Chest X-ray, PA view. Patient: 67 years old, sex M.
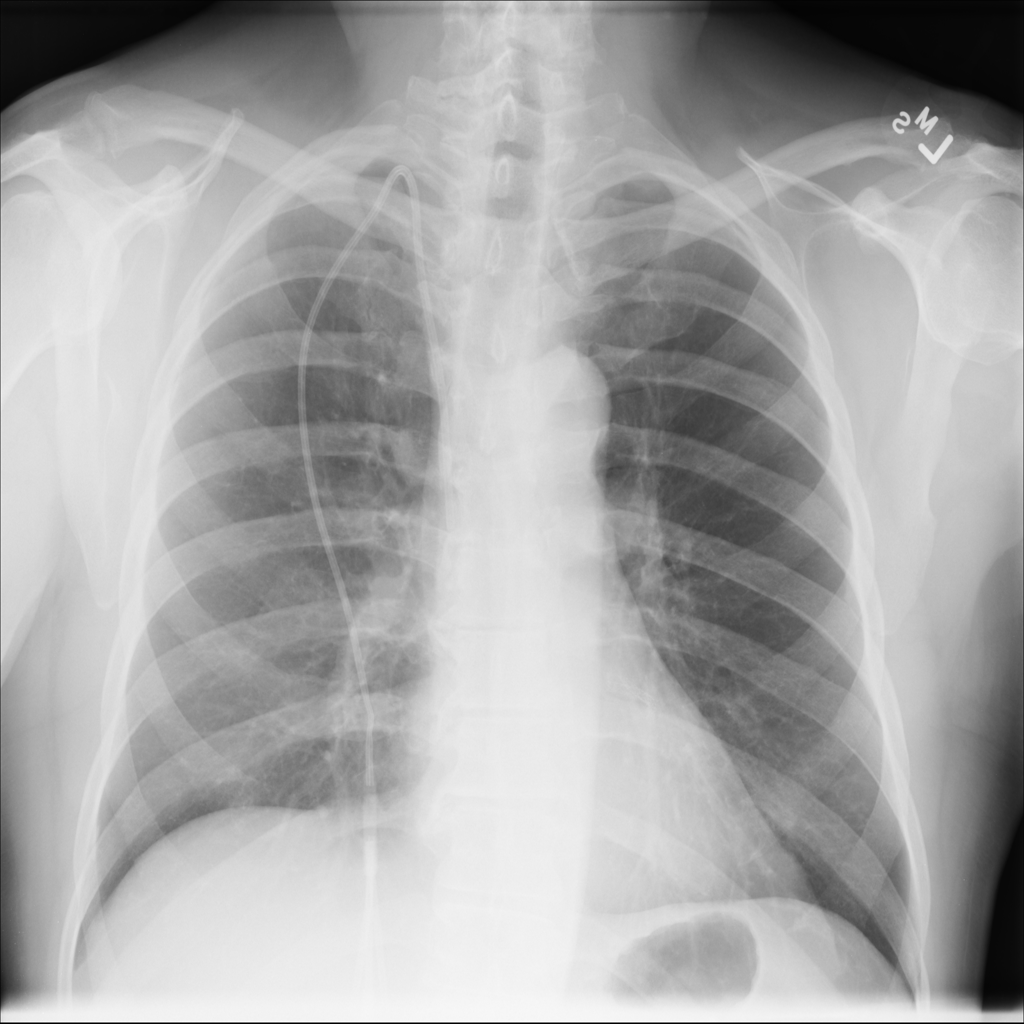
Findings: Infiltration